Pattern: Stylize
Description: Randomly replace the style of an image with another one’s.
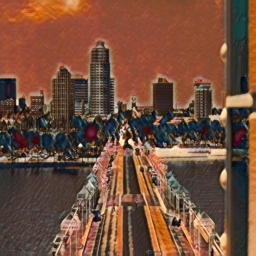
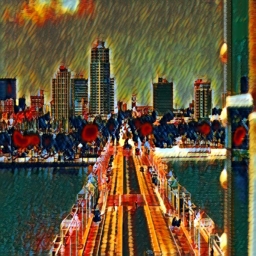
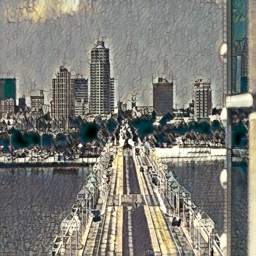
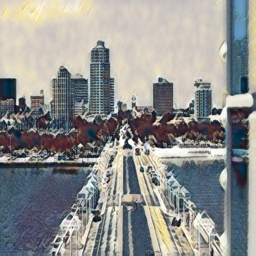